Question: I'm working on a Sencha Touch application, and have a list of contacts. When a list item is tapped, an ActionSheet is displayed showing some basic functions (such as call, delete and ignore). Unfortunately, when the user taps and the ActionSheet is fired, the List item remains selected underneath the overlay (see the screenshot below):

Here's the function bound to the itemTap event:
'''
itemTap: function(list, index)
{
// Deselect the selected record:
var currentRecord = list.getStore().getAt(index);
currentRecord.forename = currentRecord.get('forename');
currentRecord.surname = currentRecord.get('surname');
currentRecord.phoneNumber = currentRecord.get('phoneNumber');
currentRecord.shortFullName = currentRecord.forename + ' ' + currentRecord.surname[0];
list.getStore().deselect(index, true);
callButton.setText('Call ' + currentRecord.shortFullName + ' (' + currentRecord.phoneNumber + ')');
unfriendButton.setText('Remove ' + currentRecord.shortFullName + ' as friend');
friendActionSheet.show();
}
'''
Unfortunately, 'list.getStore().deselect(index, true)' returns the following error: 'Object [object Object] has no method 'deselect''
Any ideas on what I could be doing wrong, or how I can achieve this?
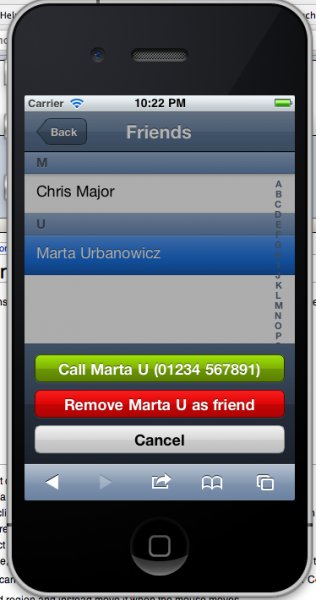
Answer: This works for me:
'''
listeners: {
itemtap: function(dv, ix, item, e) {
// Clear the selection soon
setTimeout(function(){dv.deselect(ix);},500);
}
}
'''